Question: I was hoping to craft a control where a user could click inside a div, then drag the mouse, then let up on the mouse in order to indicate how long they want something to be. (This is for a calendar control, so the user will be indicating the length, in time, of a certain event)
It looks like the best way to do this would be to register a "mousedown" event on the parent div that in turn registers a "mousemove" event on the div until a "mouseup" event is triggered. The "mousedown" and "mouseup" events will define the start and end of the time range and as I follow "mousemove" events, I can dynamically change the size of the range so that the user can see what they are doing. I based this off of how events are created in google calendar.
The issue I'm having is that the jQuery event seems to only provide reliable mouse coordinate information in reference to the whole page. Is there any way to discern what the coordinates are in reference to the parent element?
Heres a picture of what I'm trying to do:

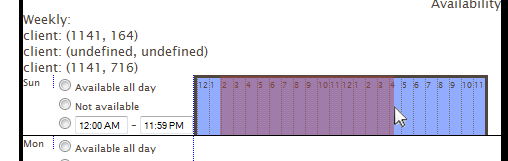
Answer: One way is to use the jQuery <URL> coordinates from the event into a mouse position relative to the parent. Here's an example for future reference:
'''
$("#something").click(function(e){
var parentOffset = $(this).parent().offset();
//or $(this).offset(); if you really just want the current element's offset
var relX = e.pageX - parentOffset.left;
var relY = e.pageY - parentOffset.top;
});
'''